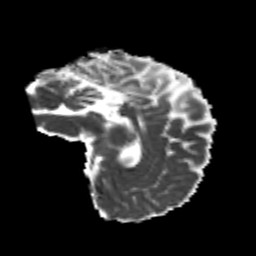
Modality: MD
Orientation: sagittal
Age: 24
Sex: female
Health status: healthy
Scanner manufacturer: philips
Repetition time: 7.389 s
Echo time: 0.08599 s